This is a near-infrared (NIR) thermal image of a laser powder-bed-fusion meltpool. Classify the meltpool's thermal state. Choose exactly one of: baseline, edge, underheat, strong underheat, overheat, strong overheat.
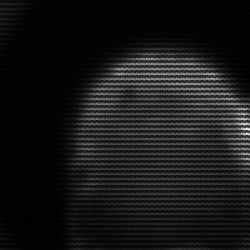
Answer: edge